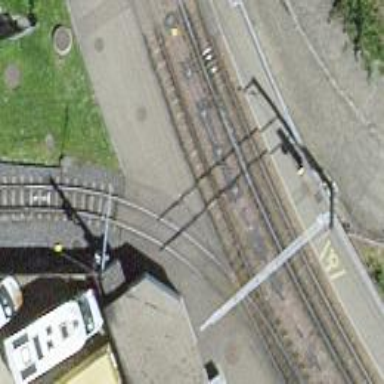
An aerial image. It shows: Tram stop for public transport.